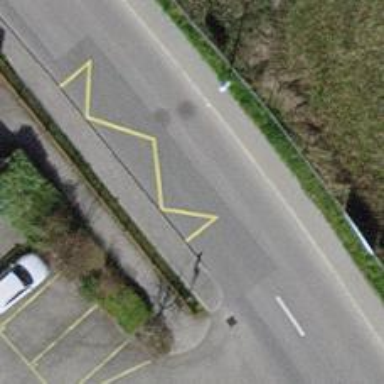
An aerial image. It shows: Bus stop with designated stop position for public transport.